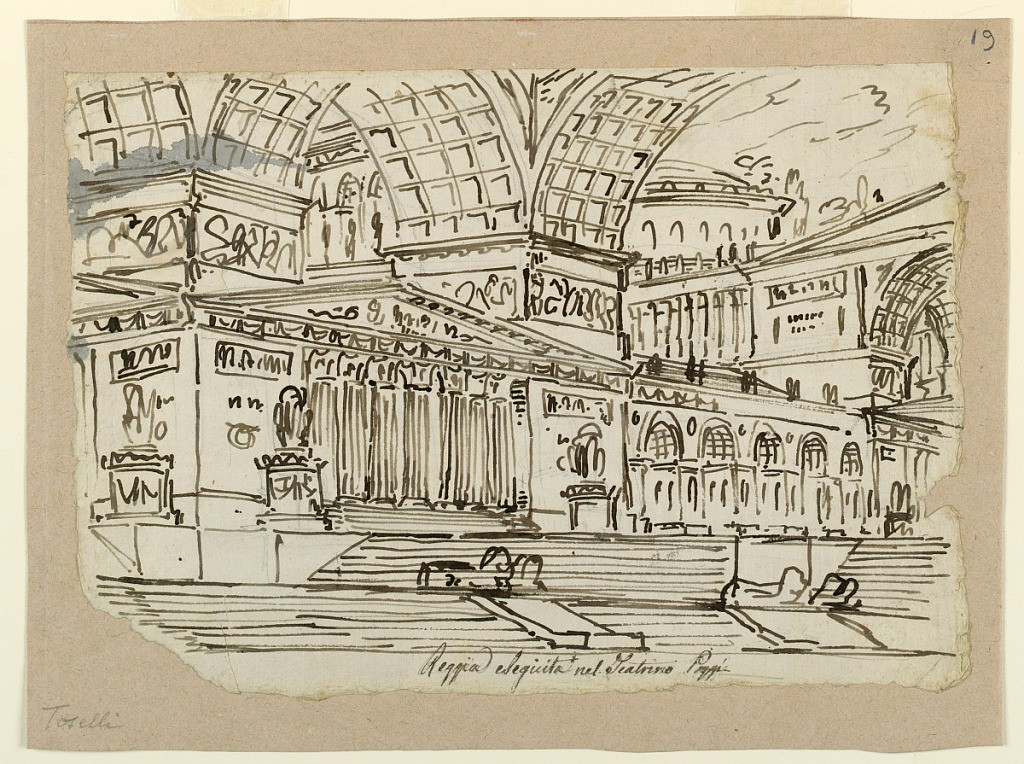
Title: Stage Design, Royal Palace in Classical Style
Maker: Angelo Toselli, ca. 1765? – 1826
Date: early 19th century
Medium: Pen and brown ink over black chalk on wove paper, laid down
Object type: Drawing
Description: Horizontal rectangle. Group of antique buildings with columns and porticoes.